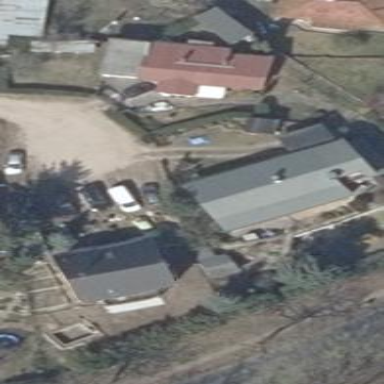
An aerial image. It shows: Detached building.